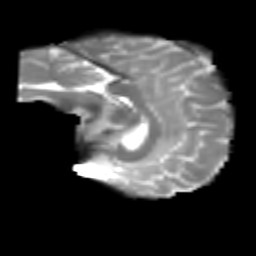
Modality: T2w
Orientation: sagittal
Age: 29
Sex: male
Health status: healthy